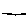
Label: line